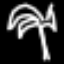
Label: palm tree